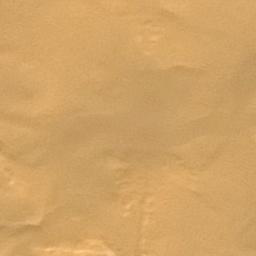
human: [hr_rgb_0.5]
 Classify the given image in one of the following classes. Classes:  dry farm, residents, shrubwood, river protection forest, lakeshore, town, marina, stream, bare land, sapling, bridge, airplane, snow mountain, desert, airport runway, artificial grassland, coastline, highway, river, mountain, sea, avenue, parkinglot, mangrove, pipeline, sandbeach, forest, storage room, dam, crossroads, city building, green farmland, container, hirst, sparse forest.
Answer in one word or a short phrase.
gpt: desert